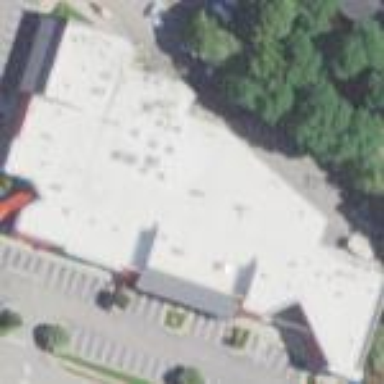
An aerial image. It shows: Commercial building.